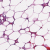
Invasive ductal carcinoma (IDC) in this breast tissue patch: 0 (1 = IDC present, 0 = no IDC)